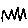
Label: zigzag